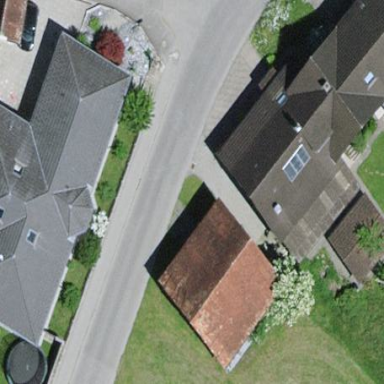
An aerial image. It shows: Rural barn.